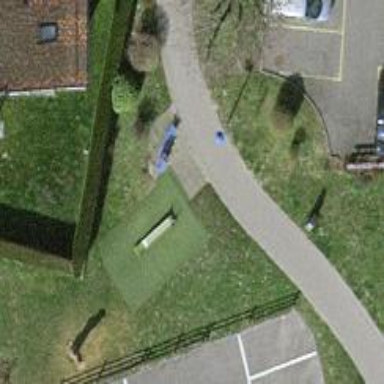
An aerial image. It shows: Blue bench.